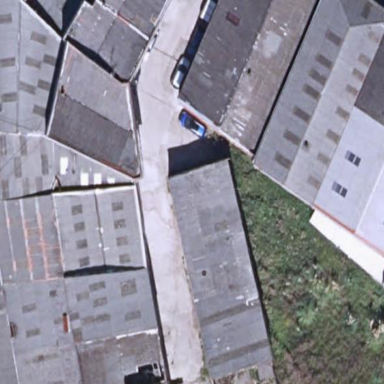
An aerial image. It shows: Industrial building.